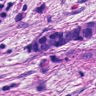
Metastatic tissue present: yes